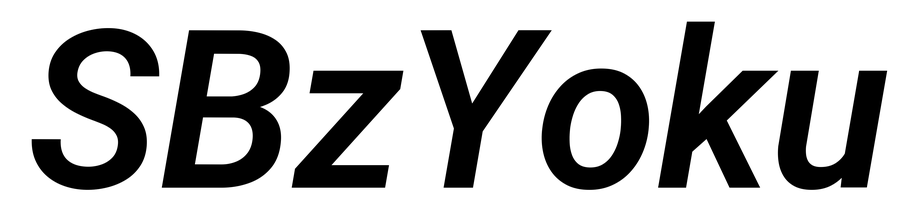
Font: Roboto-Italic_SemiBold_Italic